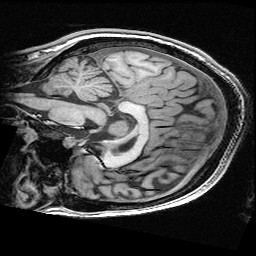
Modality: T1w
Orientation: sagittal
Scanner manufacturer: ge
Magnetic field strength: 3 T
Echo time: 0.00318 s